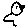
Label: bird